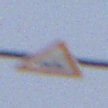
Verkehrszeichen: UnebeneFahrbahn
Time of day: SunriseSunset
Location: Outdoor (Nature)
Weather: Overcast
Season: NotSpecified
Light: Natural